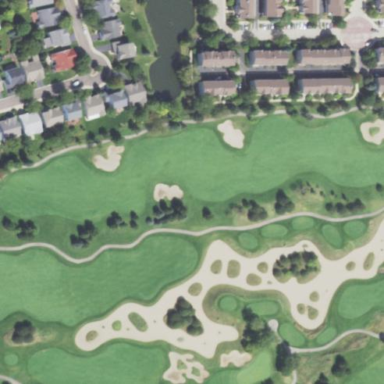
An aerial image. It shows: Golf fairway surrounded by grass.